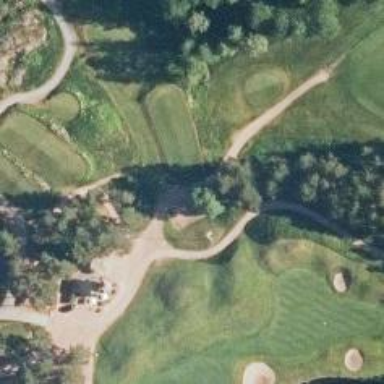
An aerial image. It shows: Path for both road and golf.